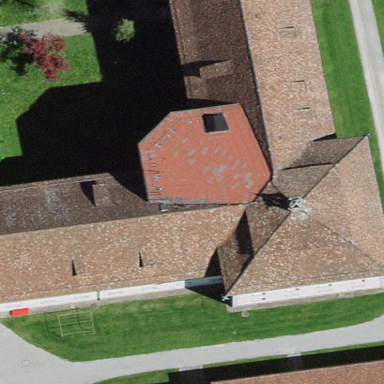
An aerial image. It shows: Building with roof made of roof tiles.